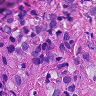
Metastatic tissue present: yes